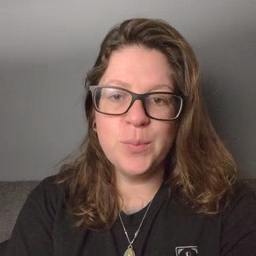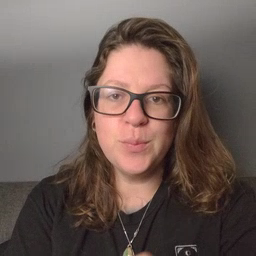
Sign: blow